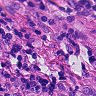
Metastatic tissue present: yes